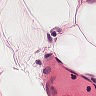
Metastatic tissue present: no